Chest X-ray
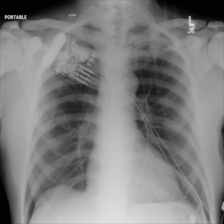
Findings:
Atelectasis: negative
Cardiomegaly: negative
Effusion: negative
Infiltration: negative
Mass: negative
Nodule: negative
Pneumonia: negative
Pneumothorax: negative
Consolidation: negative
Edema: negative
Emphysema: negative
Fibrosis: negative
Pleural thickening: negative
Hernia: negative